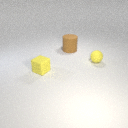
small yellow rubber cube to the left of small yellow rubber sphere